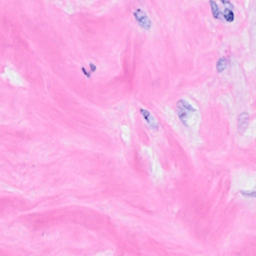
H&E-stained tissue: Breast